Field crop: maize
Growth stage: 2
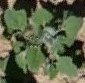
Species: chenopodium